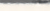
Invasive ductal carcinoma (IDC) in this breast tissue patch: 0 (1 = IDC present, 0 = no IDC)